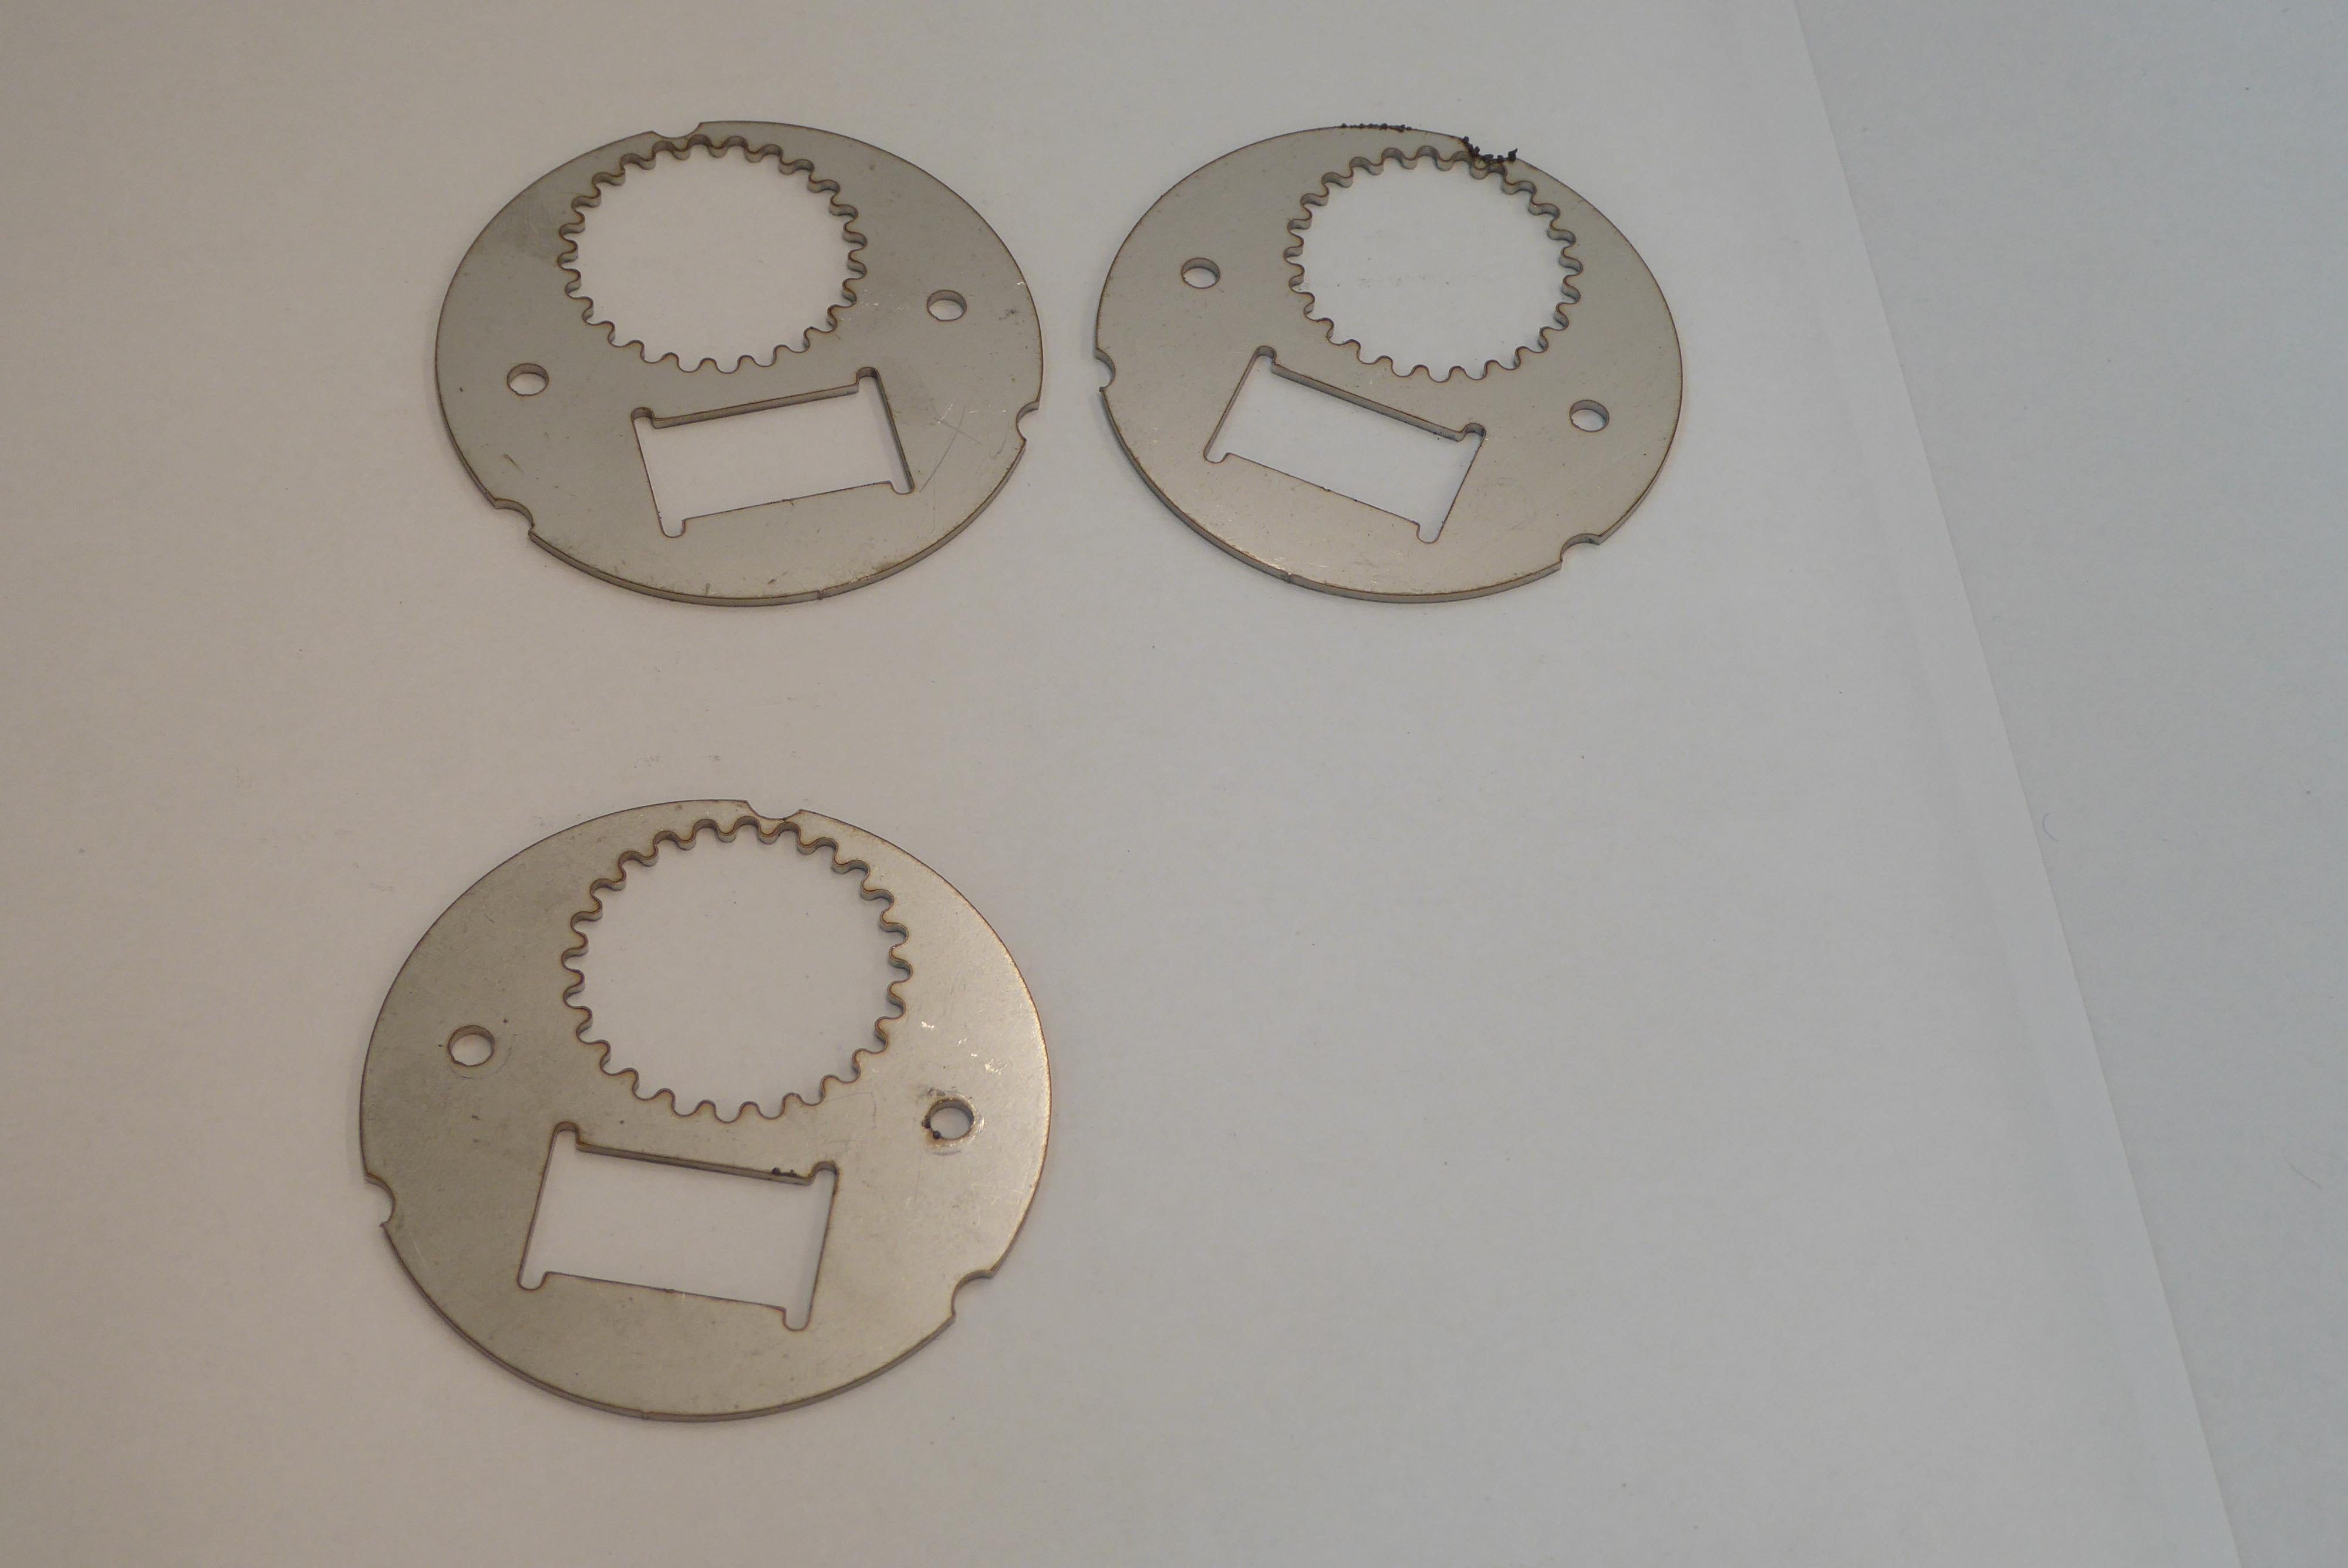
Label: Bottle Opener - Inlay